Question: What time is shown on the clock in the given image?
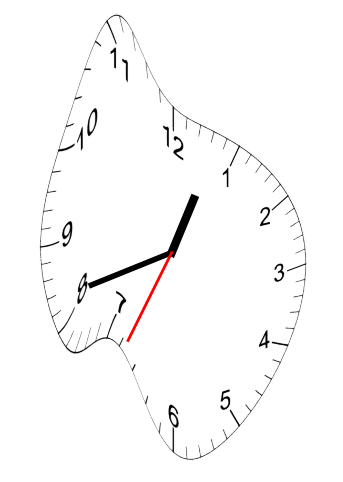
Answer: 12:41:34